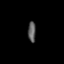
Tissue: lung
Cell type: Epithelial cells
Senescence score: 0.2427
Nuclear area (px): 157
Mean DAPI intensity: 91.433